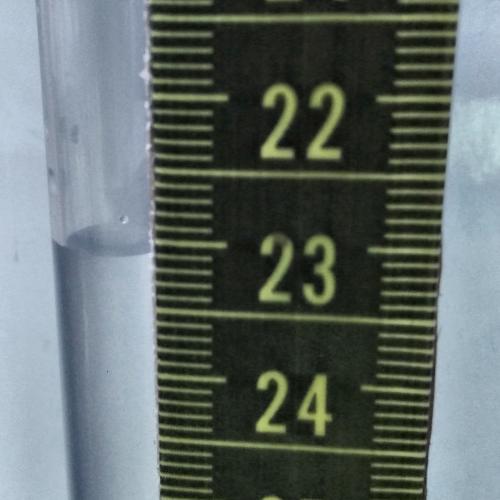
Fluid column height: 23.1 cm